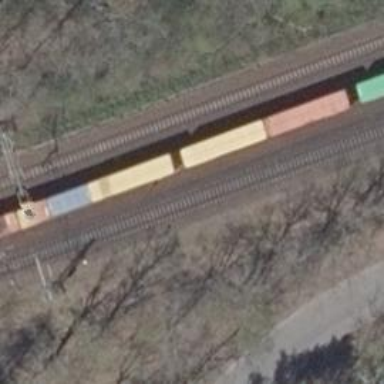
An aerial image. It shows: Railway signal.